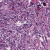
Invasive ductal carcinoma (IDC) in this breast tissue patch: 1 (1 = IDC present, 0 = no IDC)